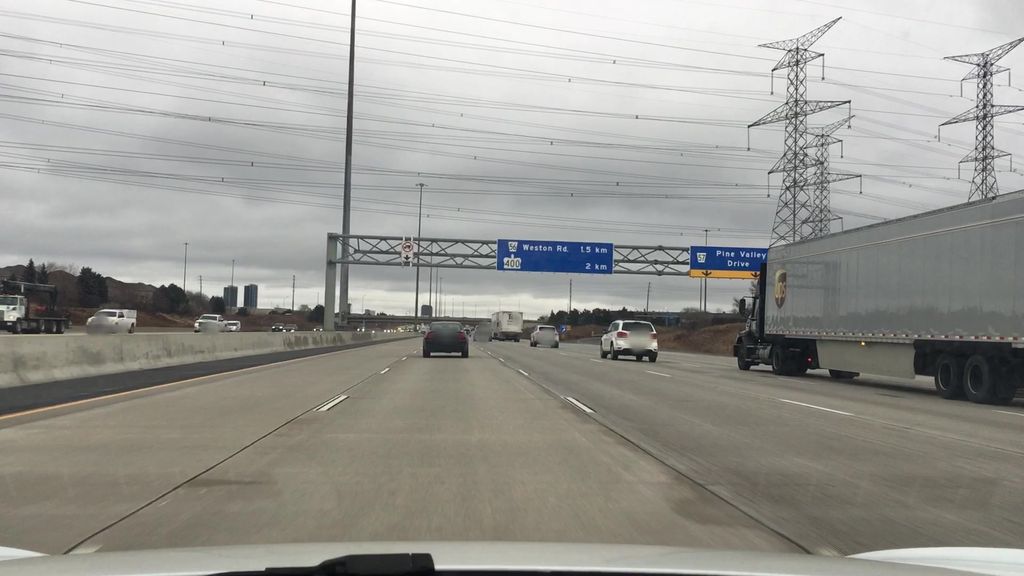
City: toronto